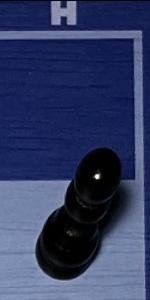
Label: Pawn_Black